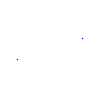
Particle: kaon